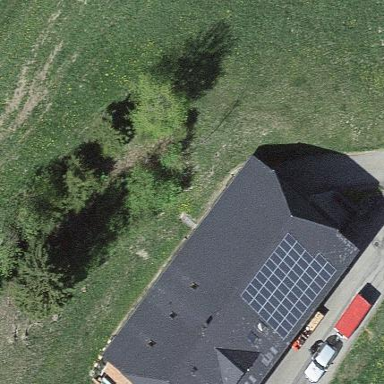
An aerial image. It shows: Farm building.